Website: macys
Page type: customer-info-address
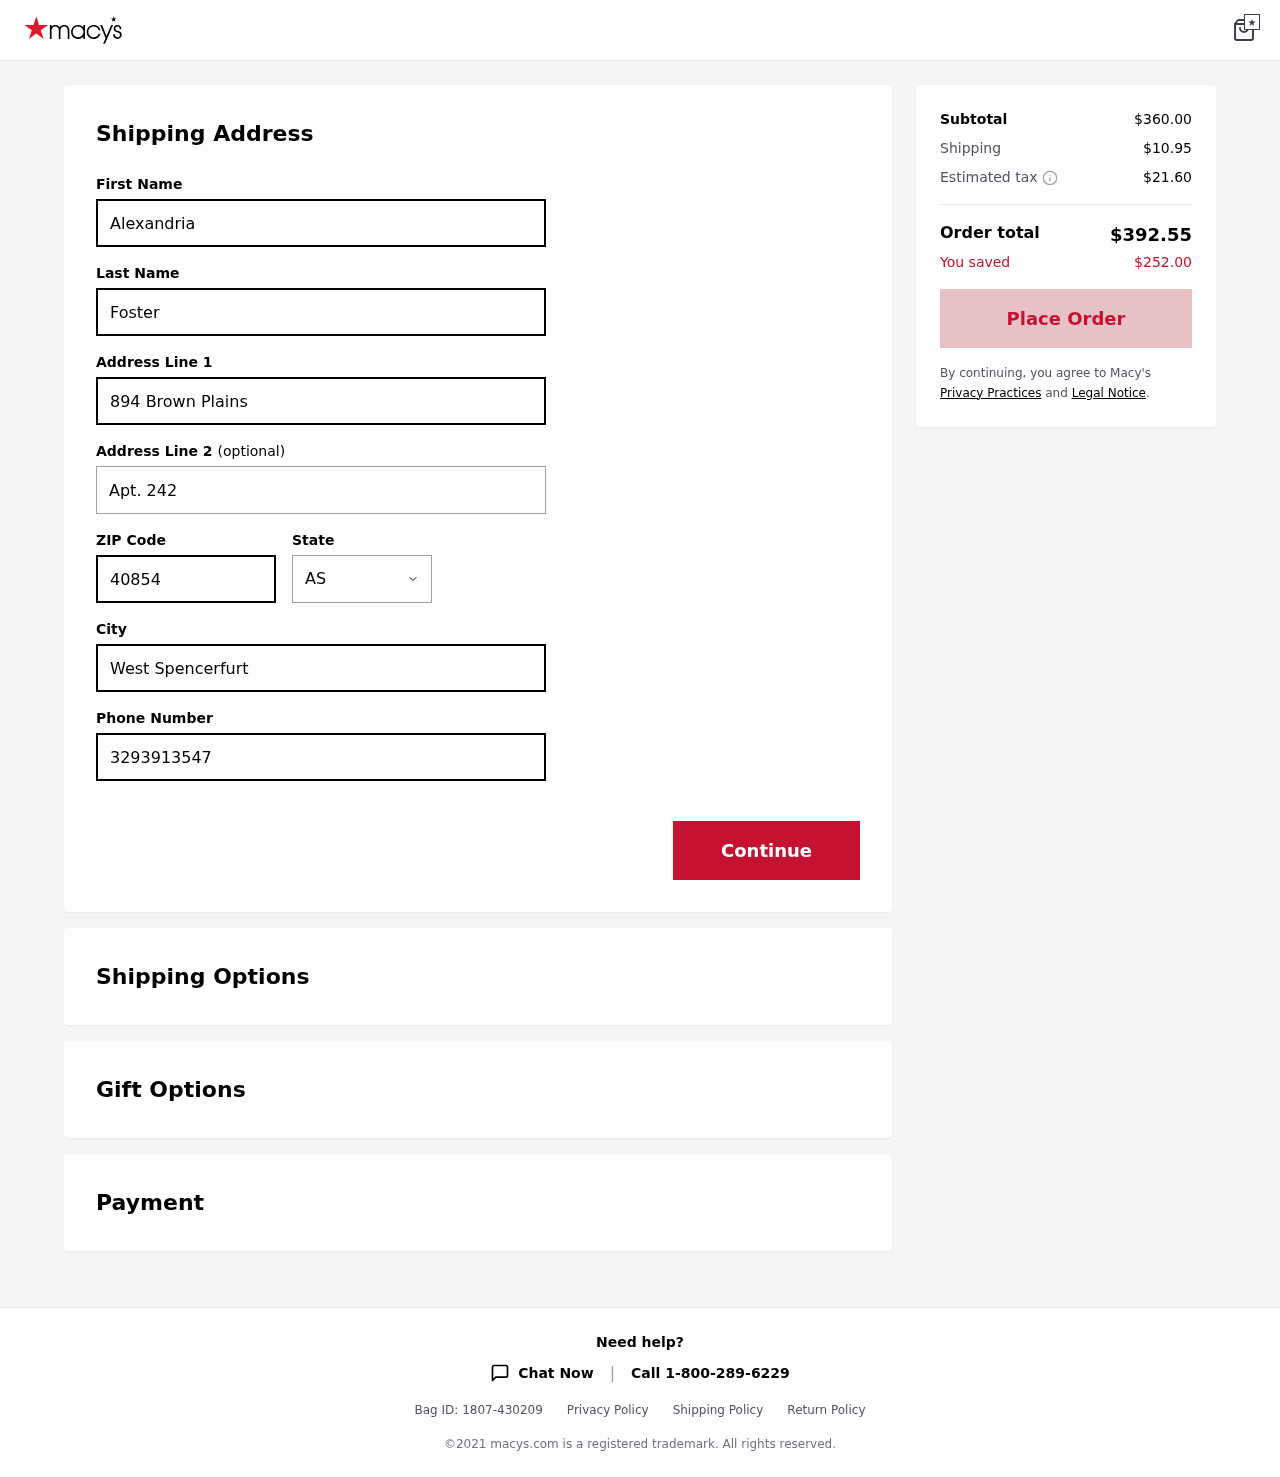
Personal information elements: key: PII_CITY
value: West Spencerfurt
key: PII_FIRSTNAME
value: Alexandria
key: PII_LASTNAME
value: Foster
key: PII_PHONE
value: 3293913547
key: PII_POSTCODE
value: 40854
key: PII_STATE
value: AS
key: PII_STREET
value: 894 Brown Plains
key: PII_STREET2
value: Apt. 242
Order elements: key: ORDER_SUBTOTAL
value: $360.00
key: ORDER_SHIPPING_COST
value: $10.95
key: ORDER_TAX
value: $21.60
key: ORDER_TOTAL
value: $392.55
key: ORDER_SAVINGS
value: $252.00